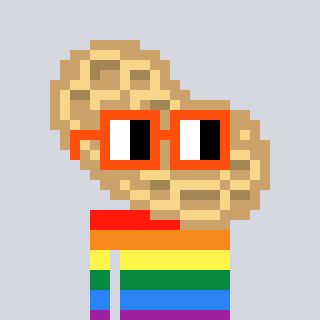
a pixel art character with square orange glasses, a peanut-shaped head and a grayscale-colored body on a cool background